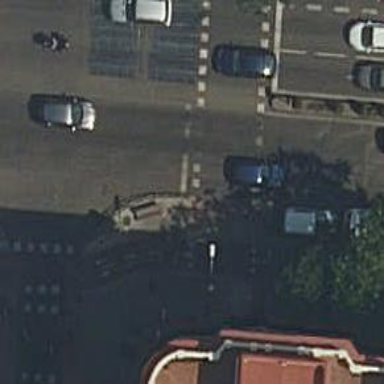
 there are traffic signals and zebra crossing."